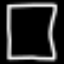
Label: square